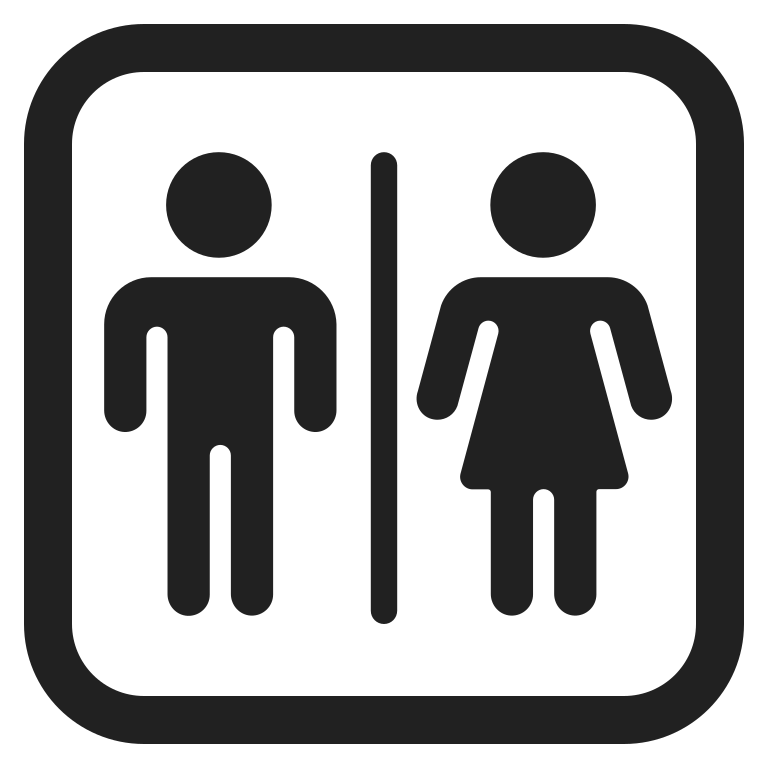
restroom high contrast